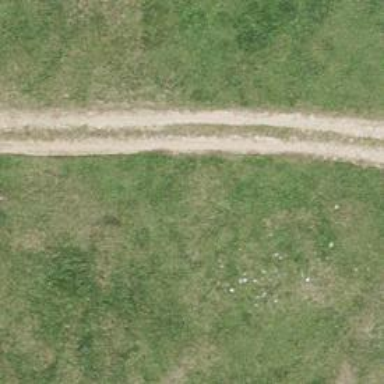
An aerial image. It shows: Track road with grade4 tracktype.